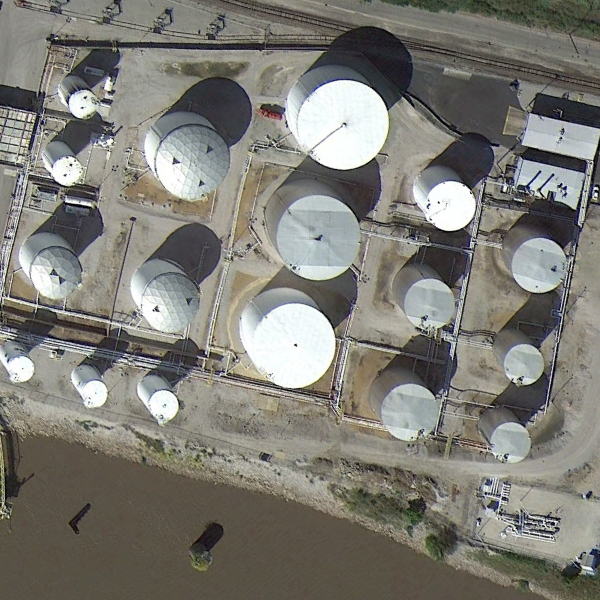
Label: StorageTanks